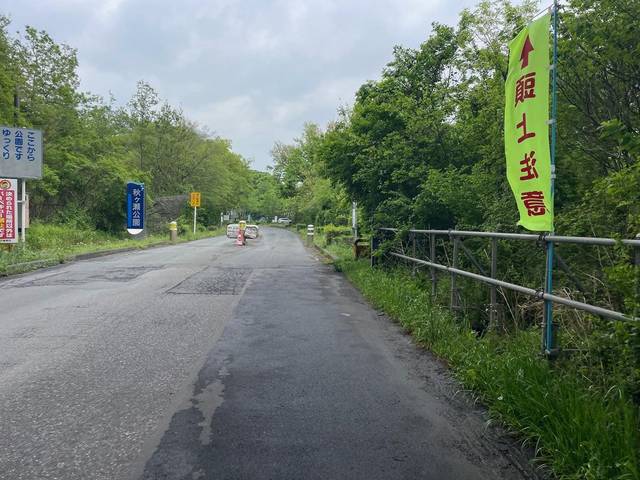
Region: Japan
Coordinates: 35.857, 139.593